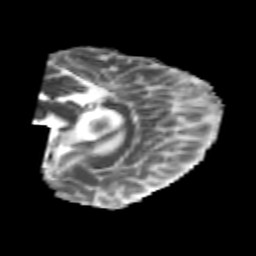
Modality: MD
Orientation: sagittal
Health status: healthy
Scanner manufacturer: philips
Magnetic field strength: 3 T
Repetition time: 6.964 s
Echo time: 0.092 s